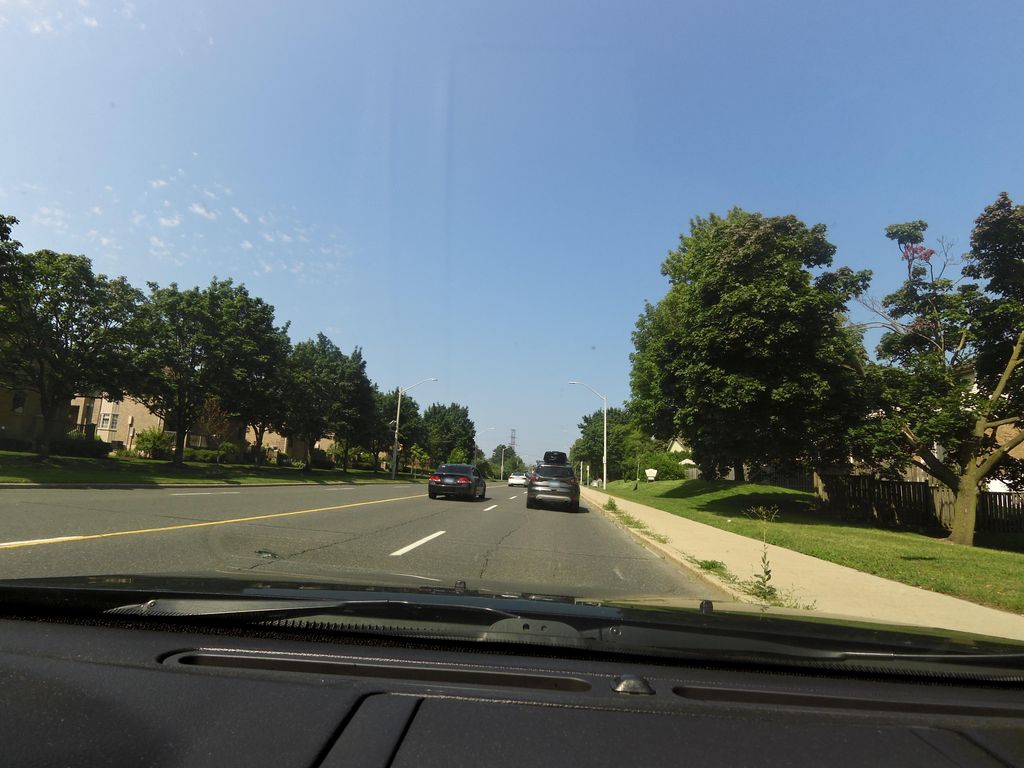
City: hamilton